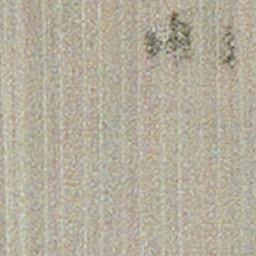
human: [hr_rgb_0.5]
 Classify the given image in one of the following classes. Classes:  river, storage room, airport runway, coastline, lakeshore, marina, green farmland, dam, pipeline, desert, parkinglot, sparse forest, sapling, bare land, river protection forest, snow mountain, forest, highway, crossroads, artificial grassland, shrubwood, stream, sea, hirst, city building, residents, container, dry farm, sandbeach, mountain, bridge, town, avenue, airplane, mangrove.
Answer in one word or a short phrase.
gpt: dry farm